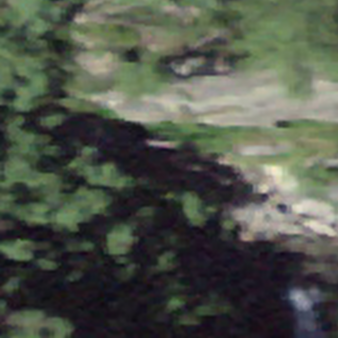
Label: bouldering_area